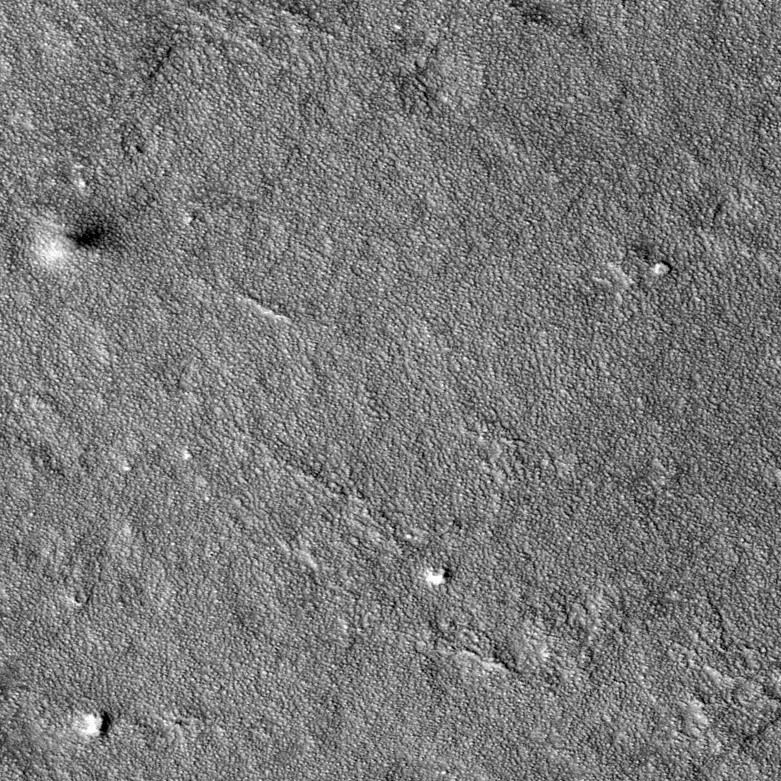
Label: dustdevil